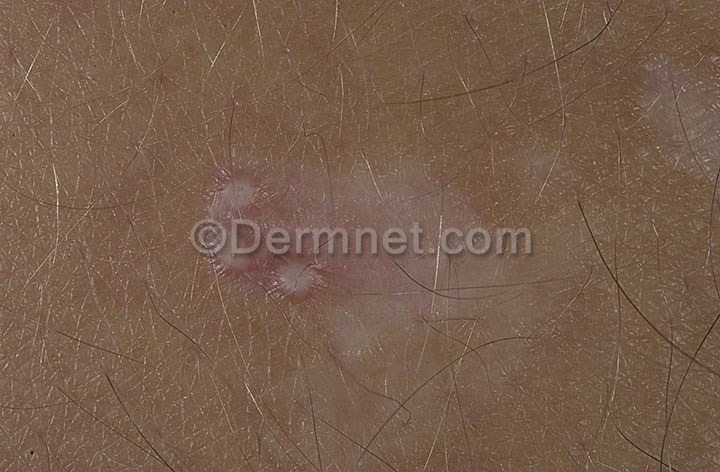
Disease: Bullous Disease Photos